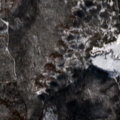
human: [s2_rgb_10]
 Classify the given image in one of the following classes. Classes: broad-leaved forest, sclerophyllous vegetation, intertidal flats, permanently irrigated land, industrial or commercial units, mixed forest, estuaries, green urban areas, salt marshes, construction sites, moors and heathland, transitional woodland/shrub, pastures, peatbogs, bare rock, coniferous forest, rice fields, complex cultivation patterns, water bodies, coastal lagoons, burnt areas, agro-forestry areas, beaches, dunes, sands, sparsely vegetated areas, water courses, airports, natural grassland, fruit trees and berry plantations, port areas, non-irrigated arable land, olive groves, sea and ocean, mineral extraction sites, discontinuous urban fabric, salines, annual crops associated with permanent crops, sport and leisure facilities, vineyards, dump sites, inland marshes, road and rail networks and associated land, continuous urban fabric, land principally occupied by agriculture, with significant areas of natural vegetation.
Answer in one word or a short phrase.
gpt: broad-leaved forest, natural grassland, transitional woodland/shrub